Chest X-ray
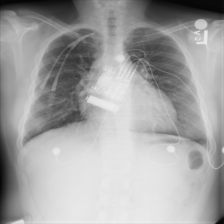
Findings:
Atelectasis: positive
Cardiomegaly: positive
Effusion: negative
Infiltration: negative
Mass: negative
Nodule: negative
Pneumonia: negative
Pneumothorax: negative
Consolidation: negative
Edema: negative
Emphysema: negative
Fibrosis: negative
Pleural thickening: negative
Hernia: negative